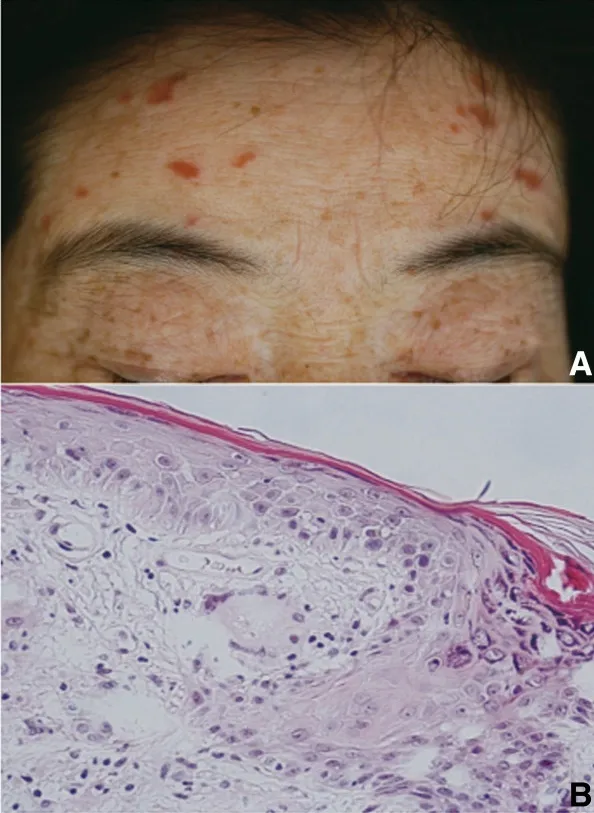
Clinical appearance of patient 2. (A) Five-millimeter, irregularly shaped plaques are shown.
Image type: medical_photograph (other_medical_photograph)